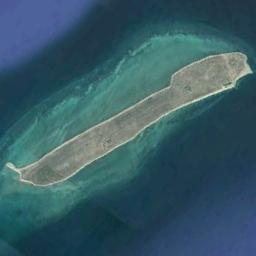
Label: island